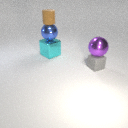
large blue metal sphere above large cyan metal cube